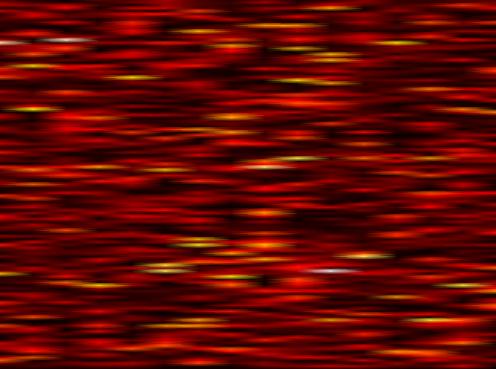
Label: FBMC